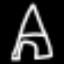
Label: The Eiffel Tower